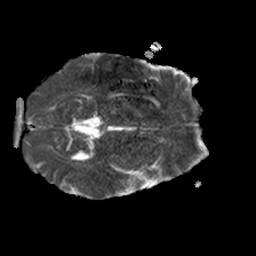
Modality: ADC
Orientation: axial
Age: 45
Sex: male
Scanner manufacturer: philips
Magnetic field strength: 1.5 T
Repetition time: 3.398 s
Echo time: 0.06922 s